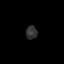
Tissue: skin
Cell type: Epithelial cells
Senescence score: 0.2347
Nuclear area (px): 150
Mean DAPI intensity: 49.553